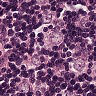
Metastatic tissue present: yes